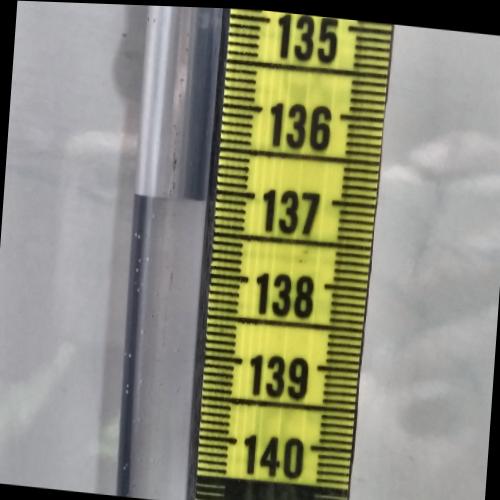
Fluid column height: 137.1 cm